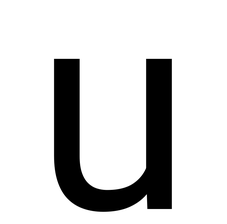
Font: Roboto_Regular